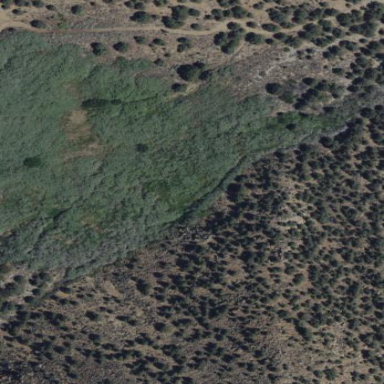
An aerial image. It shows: Wet meadow with wooded vegetation.